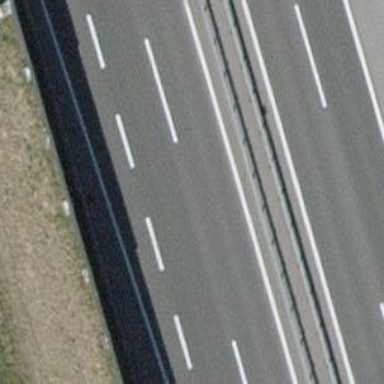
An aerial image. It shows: Asphalt motorway.